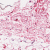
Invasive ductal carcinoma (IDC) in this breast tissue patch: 0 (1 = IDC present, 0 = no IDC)